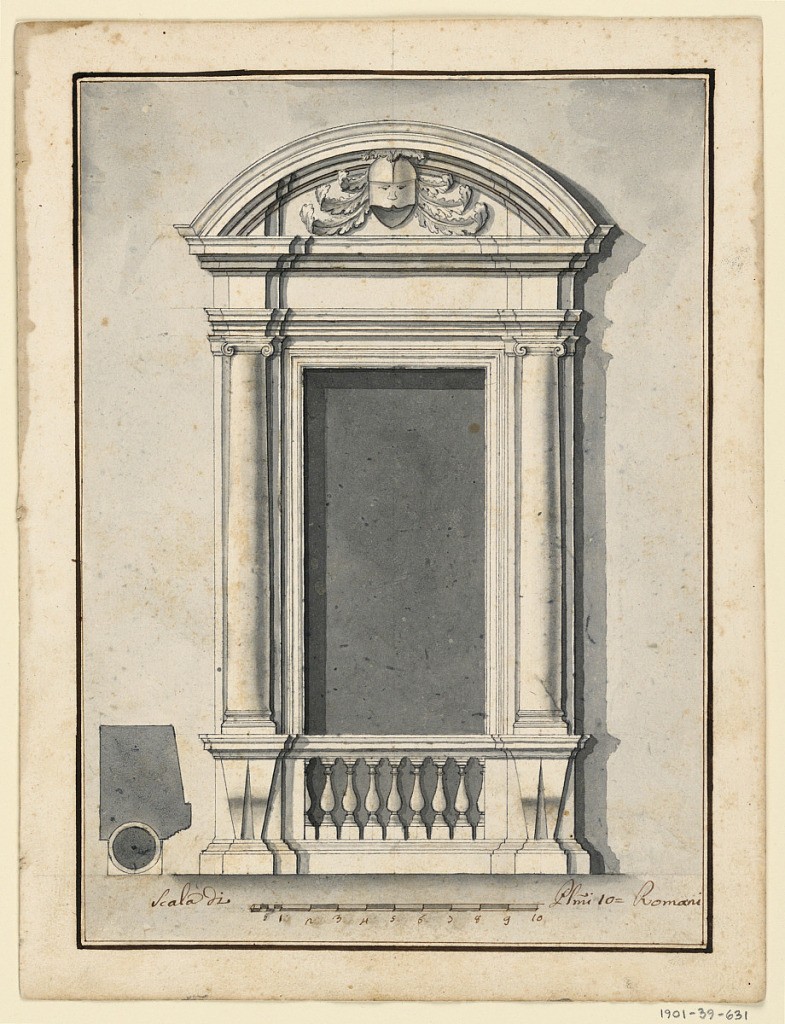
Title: Design for a Window Frame
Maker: Carlo Marchionni, Italian, 1702–1786
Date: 1730–60
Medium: Pen and black ink, brush and gray wash on off-white laid paper
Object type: Drawing
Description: A balustrade is beneath the window opening. It is flanked by pedestals supporting pilaster strips and embedded columns. On top are an entablature and a circular pediment with a helmet, with mantling in the field. The plan of the window case is below at the left. Scale at bottom: "Scala di Plmi 10 = Romani."